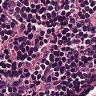
Metastatic tissue present: no